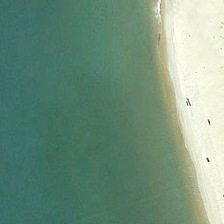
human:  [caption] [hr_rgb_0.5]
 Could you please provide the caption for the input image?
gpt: a yellow beach is near a piece of green ocean .

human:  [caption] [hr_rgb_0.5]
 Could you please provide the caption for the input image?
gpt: a yellow beach is near a piece of green ocean .

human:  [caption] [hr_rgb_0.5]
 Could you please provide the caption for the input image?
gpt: a yellow beach is near a piece of green ocean .

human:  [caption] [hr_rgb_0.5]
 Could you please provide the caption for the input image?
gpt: a yellow beach is near a piece of green ocean .

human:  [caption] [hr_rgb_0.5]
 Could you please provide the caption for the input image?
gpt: a yellow beach is near a piece of green ocean .